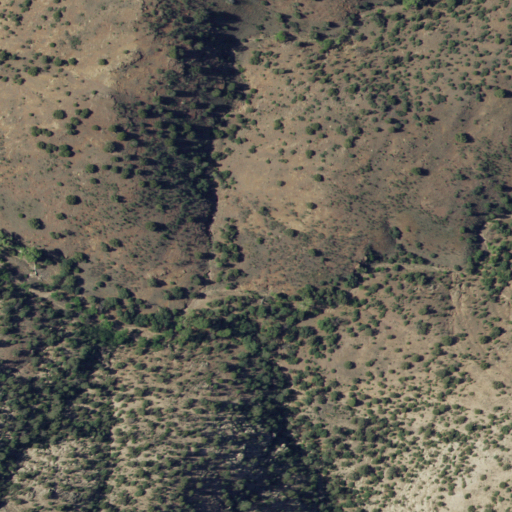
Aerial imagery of valley in New Mexico named Cottonwood Canyon containing shrub and evergreen forest